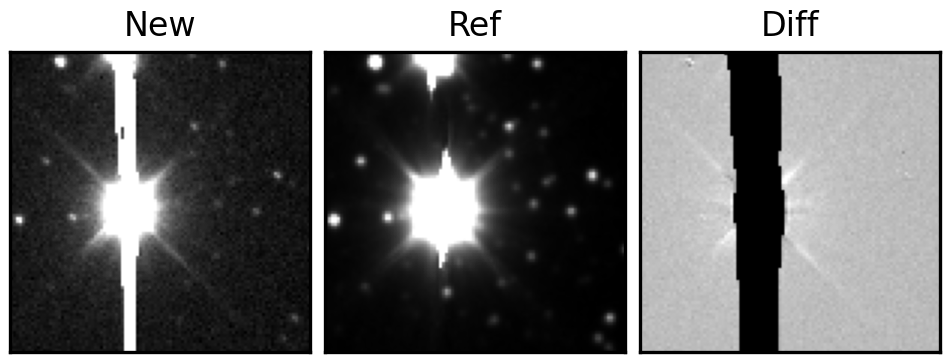
Label: bogus